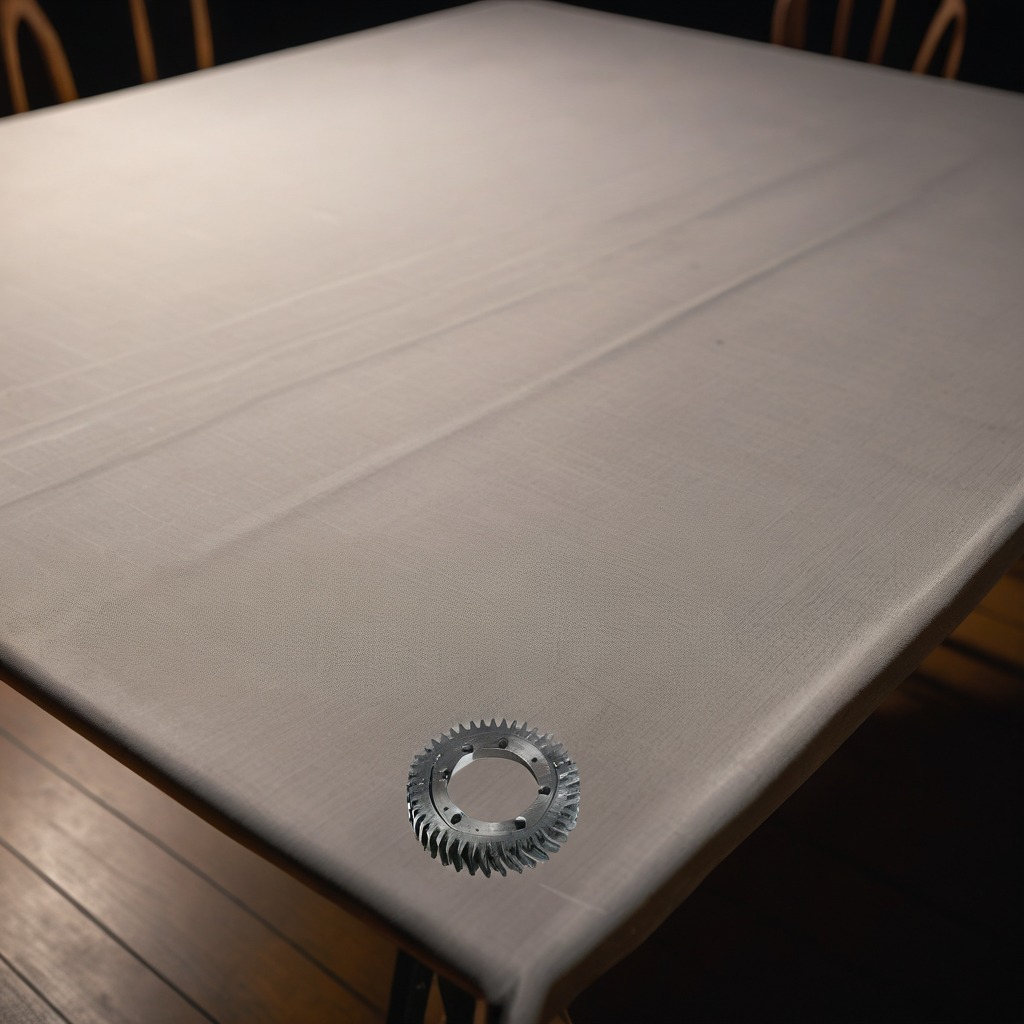
A steel gear with teeth is lying on a wooden table inside a workshop at night.